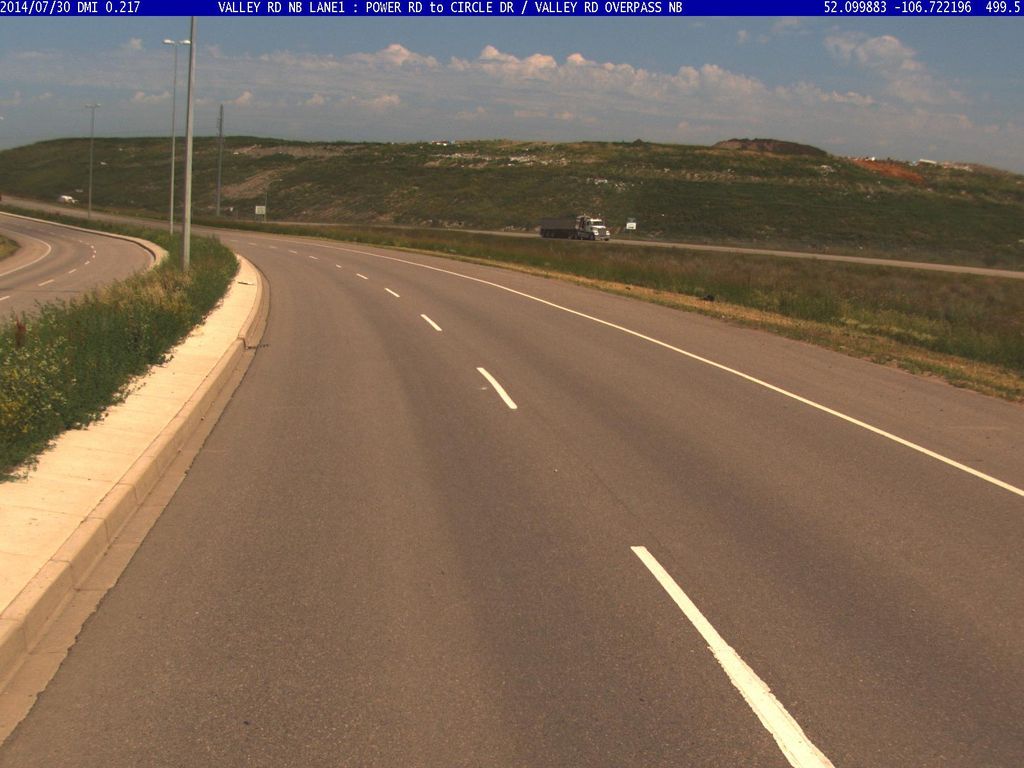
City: saskatoon